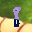
Label: 8